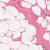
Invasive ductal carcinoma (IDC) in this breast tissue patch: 0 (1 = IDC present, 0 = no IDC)